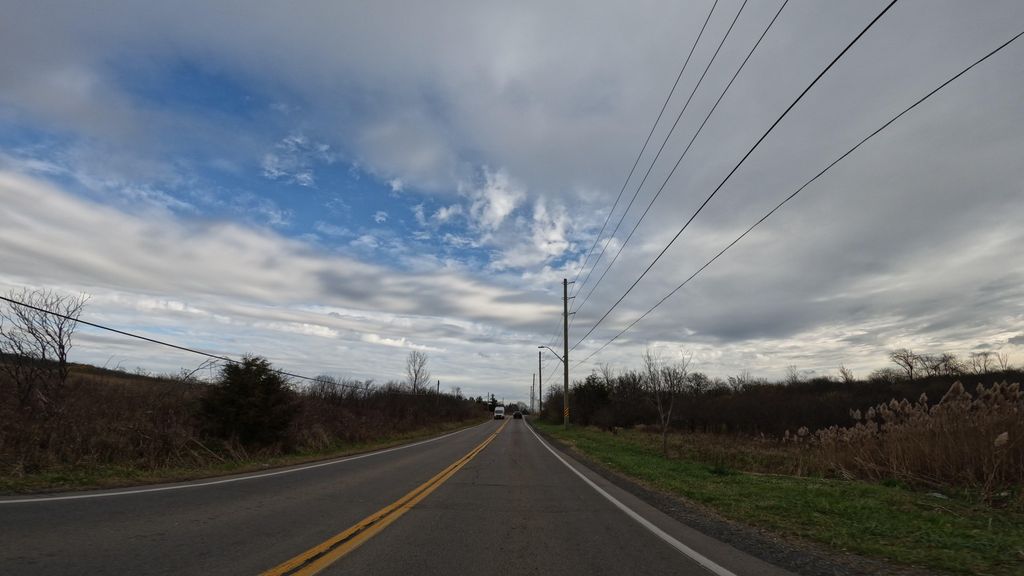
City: hamilton